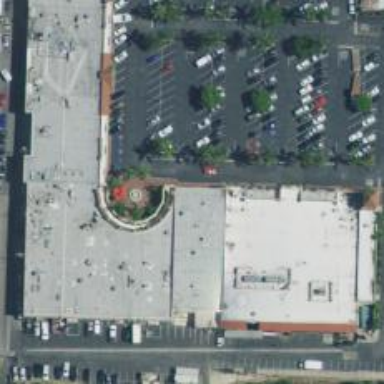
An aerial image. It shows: Supermarket.